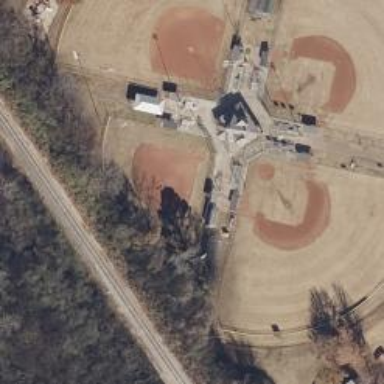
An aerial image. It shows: Baseball pitch for leisure and sports activities.